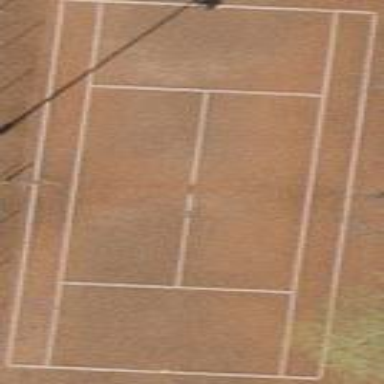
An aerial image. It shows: Sandy tennis court in leisure land pitch.